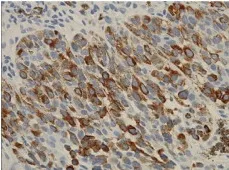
Immunohistochemical examination revealed that the gallbladder tumor was not similar to the original nasal melanoma. HMB-45 staining was far less positive in the gallbladder tumor than in the nasal tumor. (d) Nasal tumor, HMB-45 staining (200x).
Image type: pathology (immunostaining)